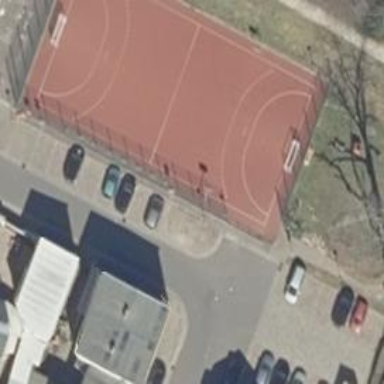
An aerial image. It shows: Tartan basketball court on the leisure land pitch.